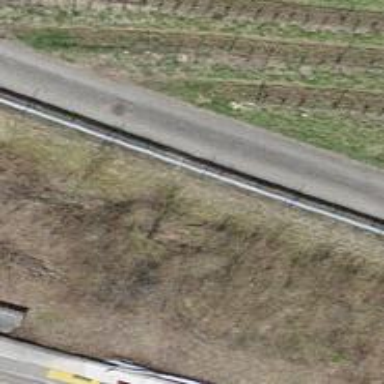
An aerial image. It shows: Well-maintained track road with grade 1 tracktype.